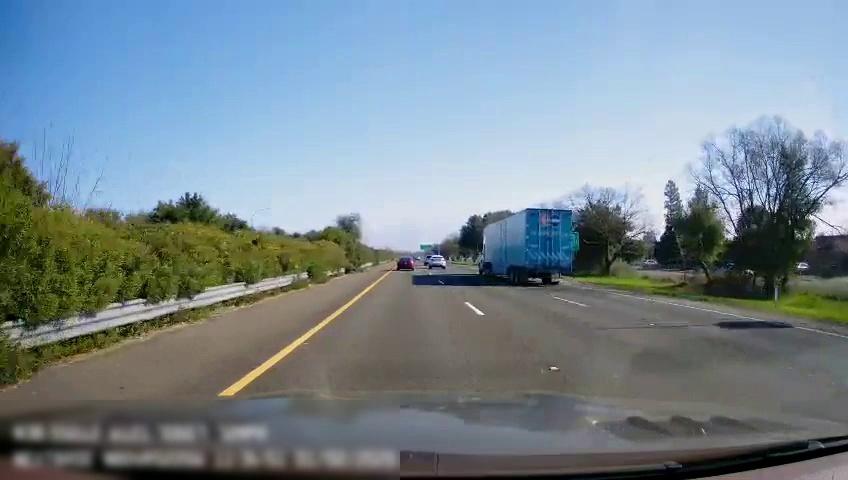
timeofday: Day
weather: Sunny
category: Drivable Space
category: Vehicles | Truck
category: Vehicles | SUV
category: Vehicles | Car
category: Vehicles | SUV
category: Lanes | Current Lane
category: Lanes | Current Lane
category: Lanes | Alternate Lane
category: Lanes | Alternate Lane
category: Traffic | Signs